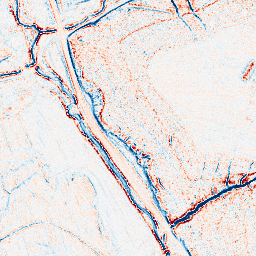
Category: edge_preserving
Decomposition family: anisotropic_diffusion
Decomposition parameters: iterations: 20
kappa: 30
gamma: 0.05
Upsampling method: sinc_hamming
Upsampling parameters: scale: 4
kernel_size: 16
Upsampling scale: 4